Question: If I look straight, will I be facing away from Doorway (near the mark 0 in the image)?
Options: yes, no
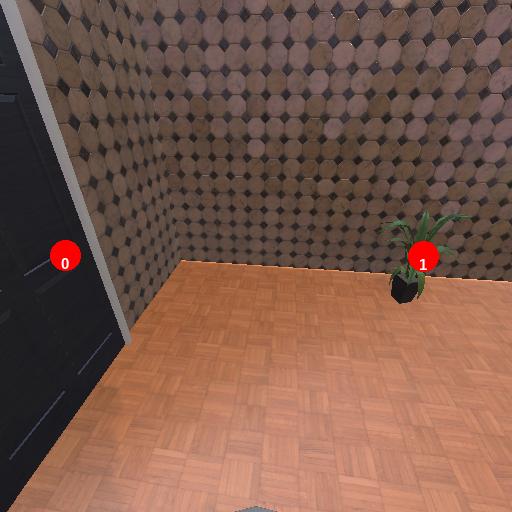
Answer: yes